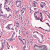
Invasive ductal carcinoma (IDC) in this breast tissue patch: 1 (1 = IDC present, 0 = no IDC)